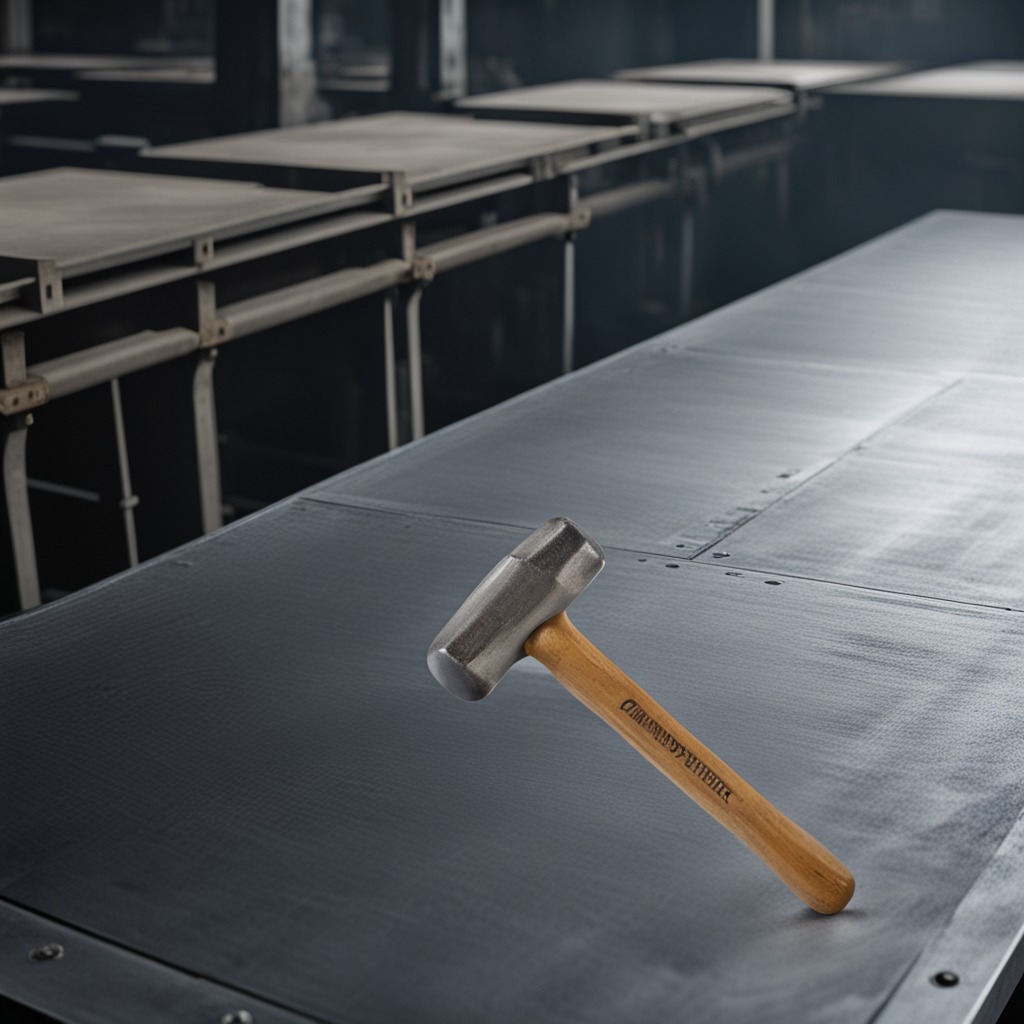
A hammer is lying on the cold steel table in a mining workshop gritty textures.